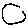
Label: circle